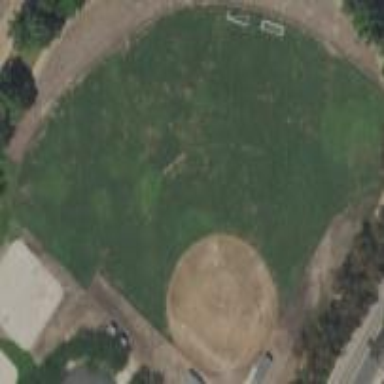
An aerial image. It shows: Baseball pitch for leisure land.